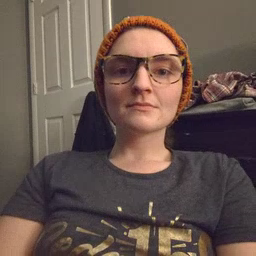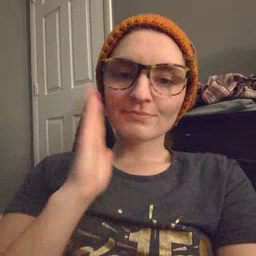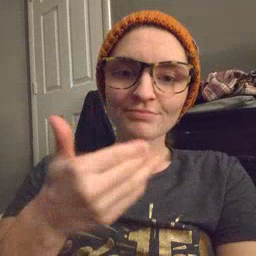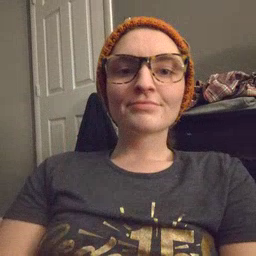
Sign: bedroom